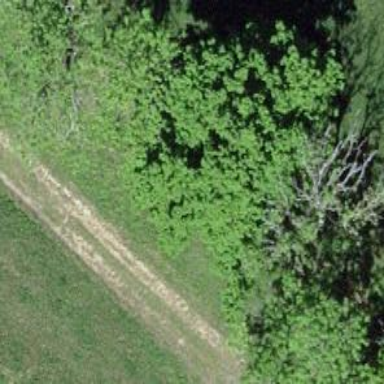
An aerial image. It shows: Row of trees in natural setting.